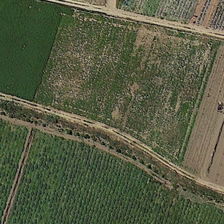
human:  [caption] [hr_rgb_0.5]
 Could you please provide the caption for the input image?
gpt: the little farm consists of grass and crops .

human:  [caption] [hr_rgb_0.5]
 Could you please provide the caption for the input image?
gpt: many pieces of farmlands are together .

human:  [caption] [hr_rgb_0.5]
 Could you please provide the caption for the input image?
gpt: a few crooked paths pass through the farm .

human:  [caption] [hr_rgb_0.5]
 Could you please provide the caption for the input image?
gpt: many pieces of farmlands are together .

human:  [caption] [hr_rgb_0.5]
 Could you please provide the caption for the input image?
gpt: the little farm consists of grass and crops .